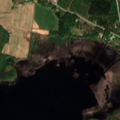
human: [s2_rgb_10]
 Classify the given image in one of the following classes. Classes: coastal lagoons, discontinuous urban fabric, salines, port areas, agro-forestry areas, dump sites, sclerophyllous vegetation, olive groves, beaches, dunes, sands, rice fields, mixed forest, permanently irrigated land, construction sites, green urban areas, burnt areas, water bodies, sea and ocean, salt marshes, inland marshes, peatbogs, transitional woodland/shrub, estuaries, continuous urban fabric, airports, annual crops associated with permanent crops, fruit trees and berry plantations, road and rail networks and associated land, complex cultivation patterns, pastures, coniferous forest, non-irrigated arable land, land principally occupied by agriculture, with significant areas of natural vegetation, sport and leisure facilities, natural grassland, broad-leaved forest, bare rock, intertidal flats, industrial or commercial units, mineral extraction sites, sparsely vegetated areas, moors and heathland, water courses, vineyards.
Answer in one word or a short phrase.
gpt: non-irrigated arable land, broad-leaved forest, mixed forest, transitional woodland/shrub, inland marshes, water bodies